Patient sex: M
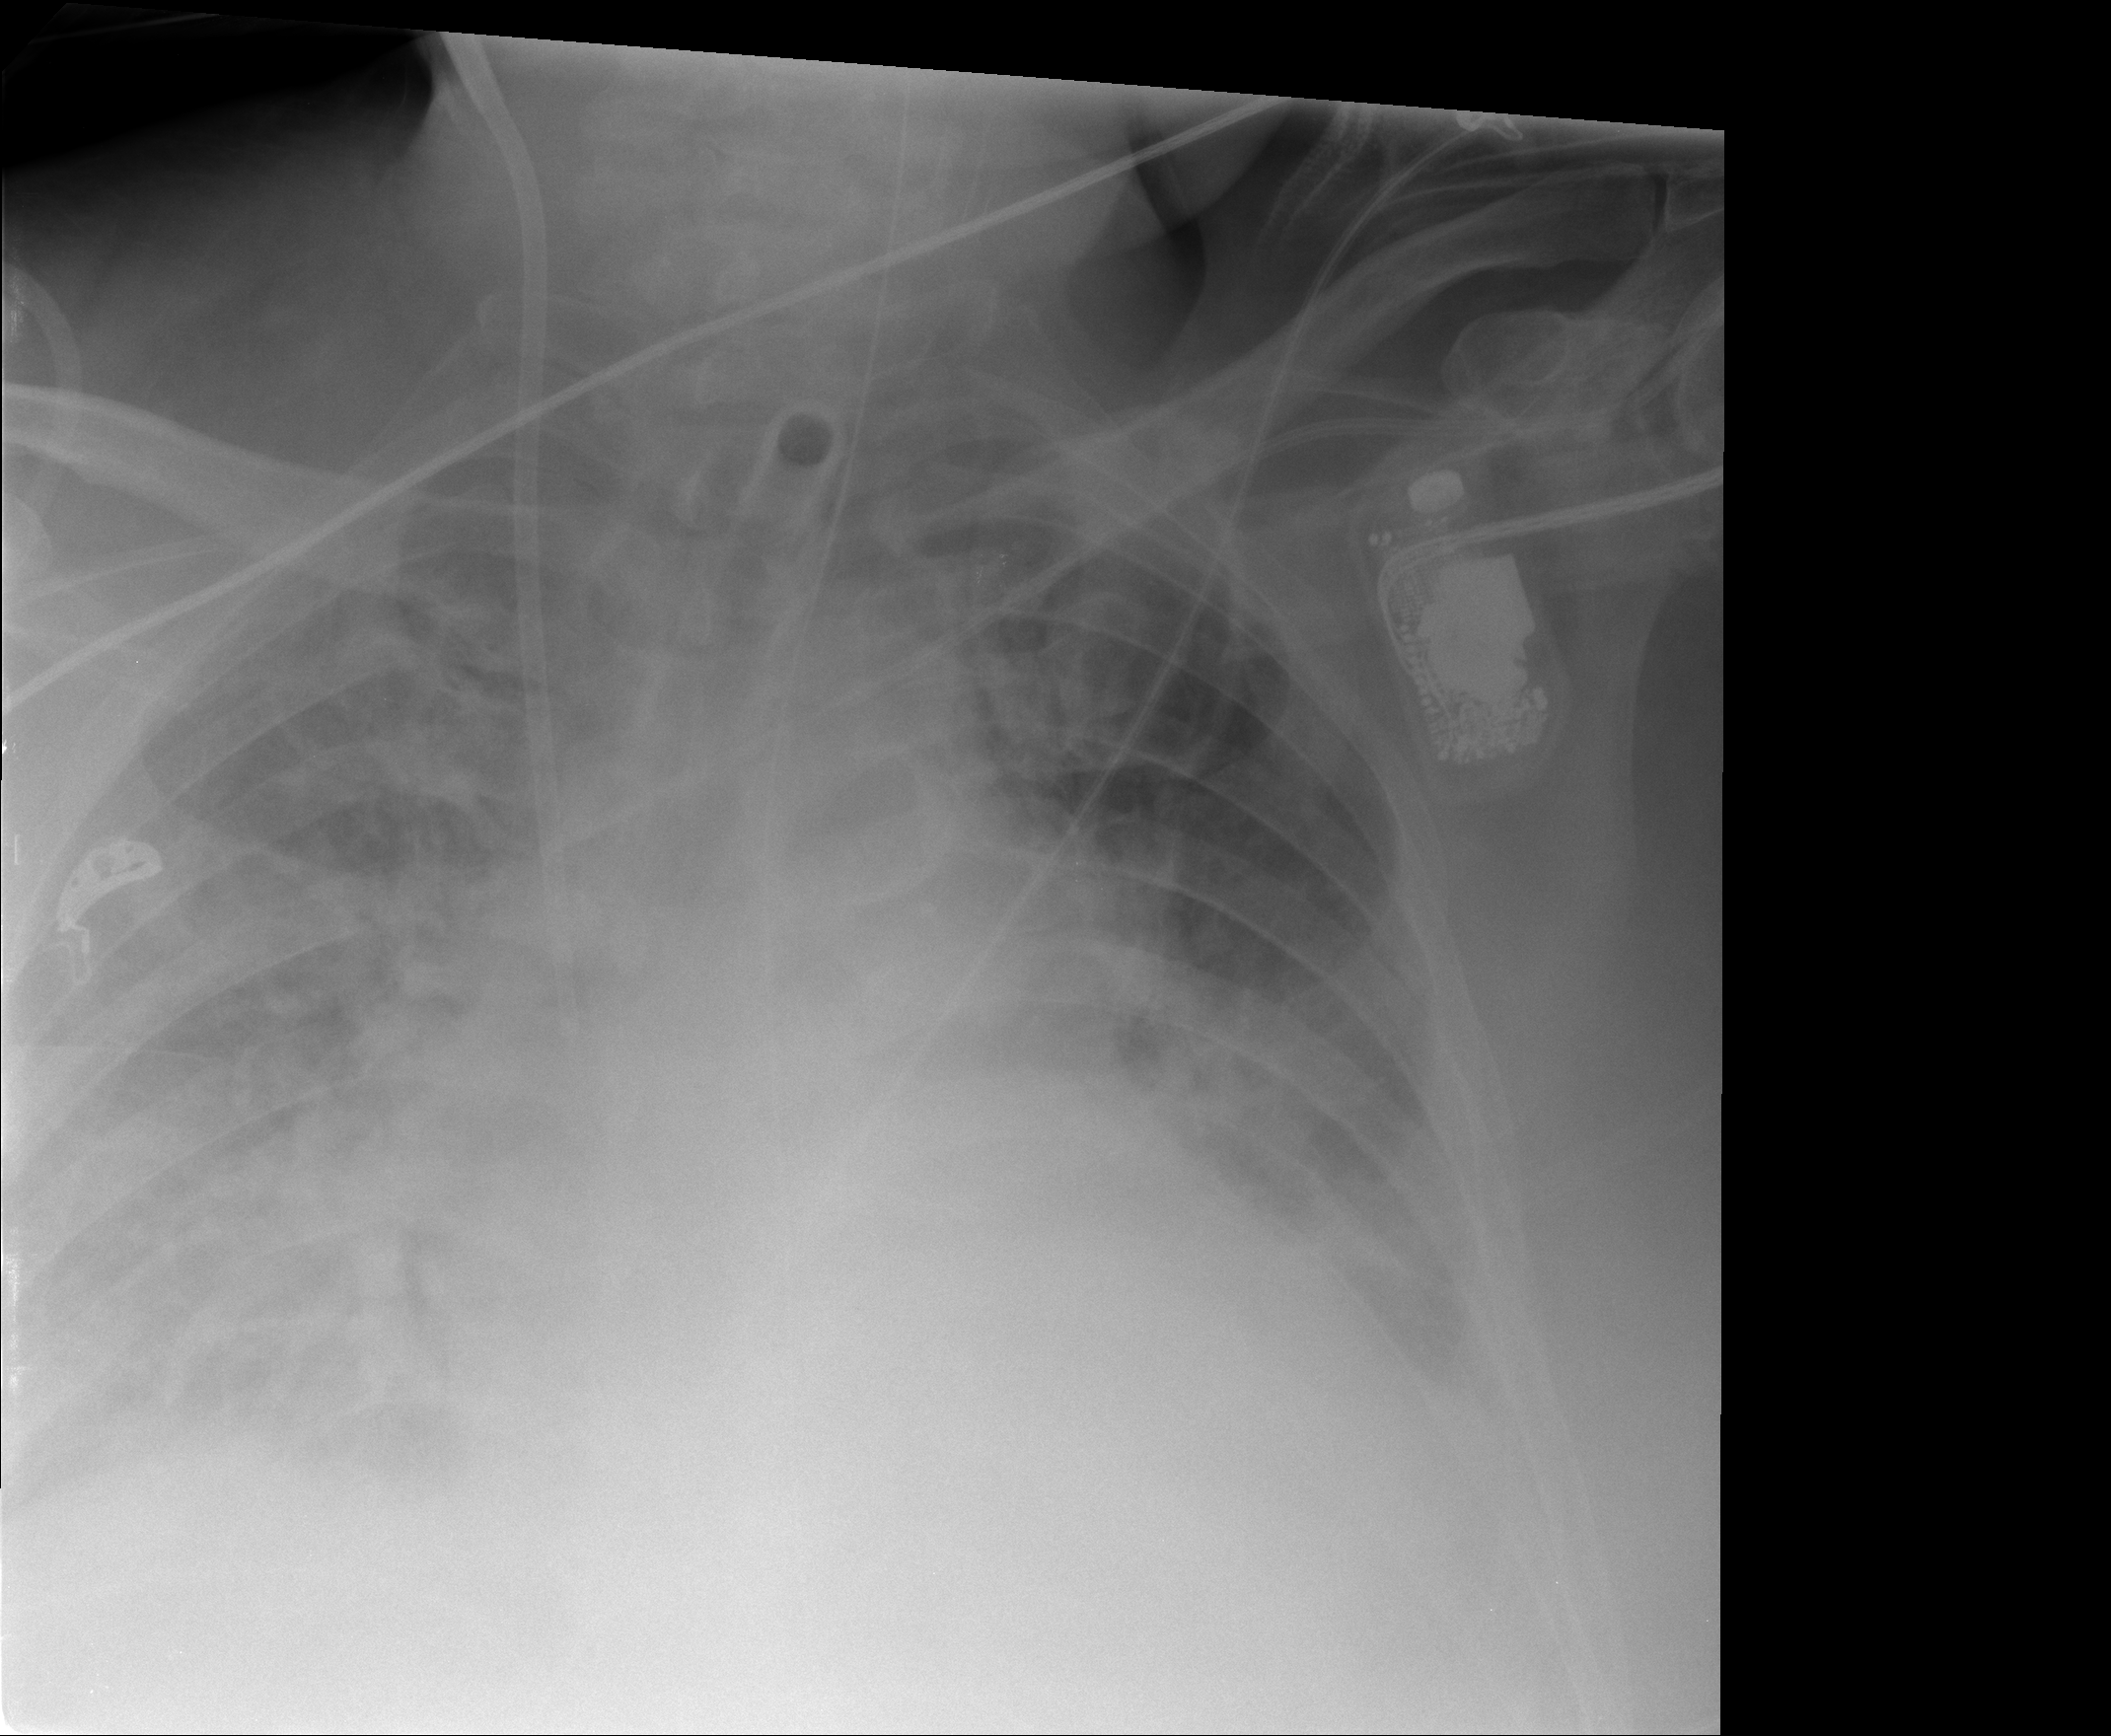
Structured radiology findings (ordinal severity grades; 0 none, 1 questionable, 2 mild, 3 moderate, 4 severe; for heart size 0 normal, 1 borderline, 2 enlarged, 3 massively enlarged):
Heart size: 2
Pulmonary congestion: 3
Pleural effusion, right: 0
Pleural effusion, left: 2
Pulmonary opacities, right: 3
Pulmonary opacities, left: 2
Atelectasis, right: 2
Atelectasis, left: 2